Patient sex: M
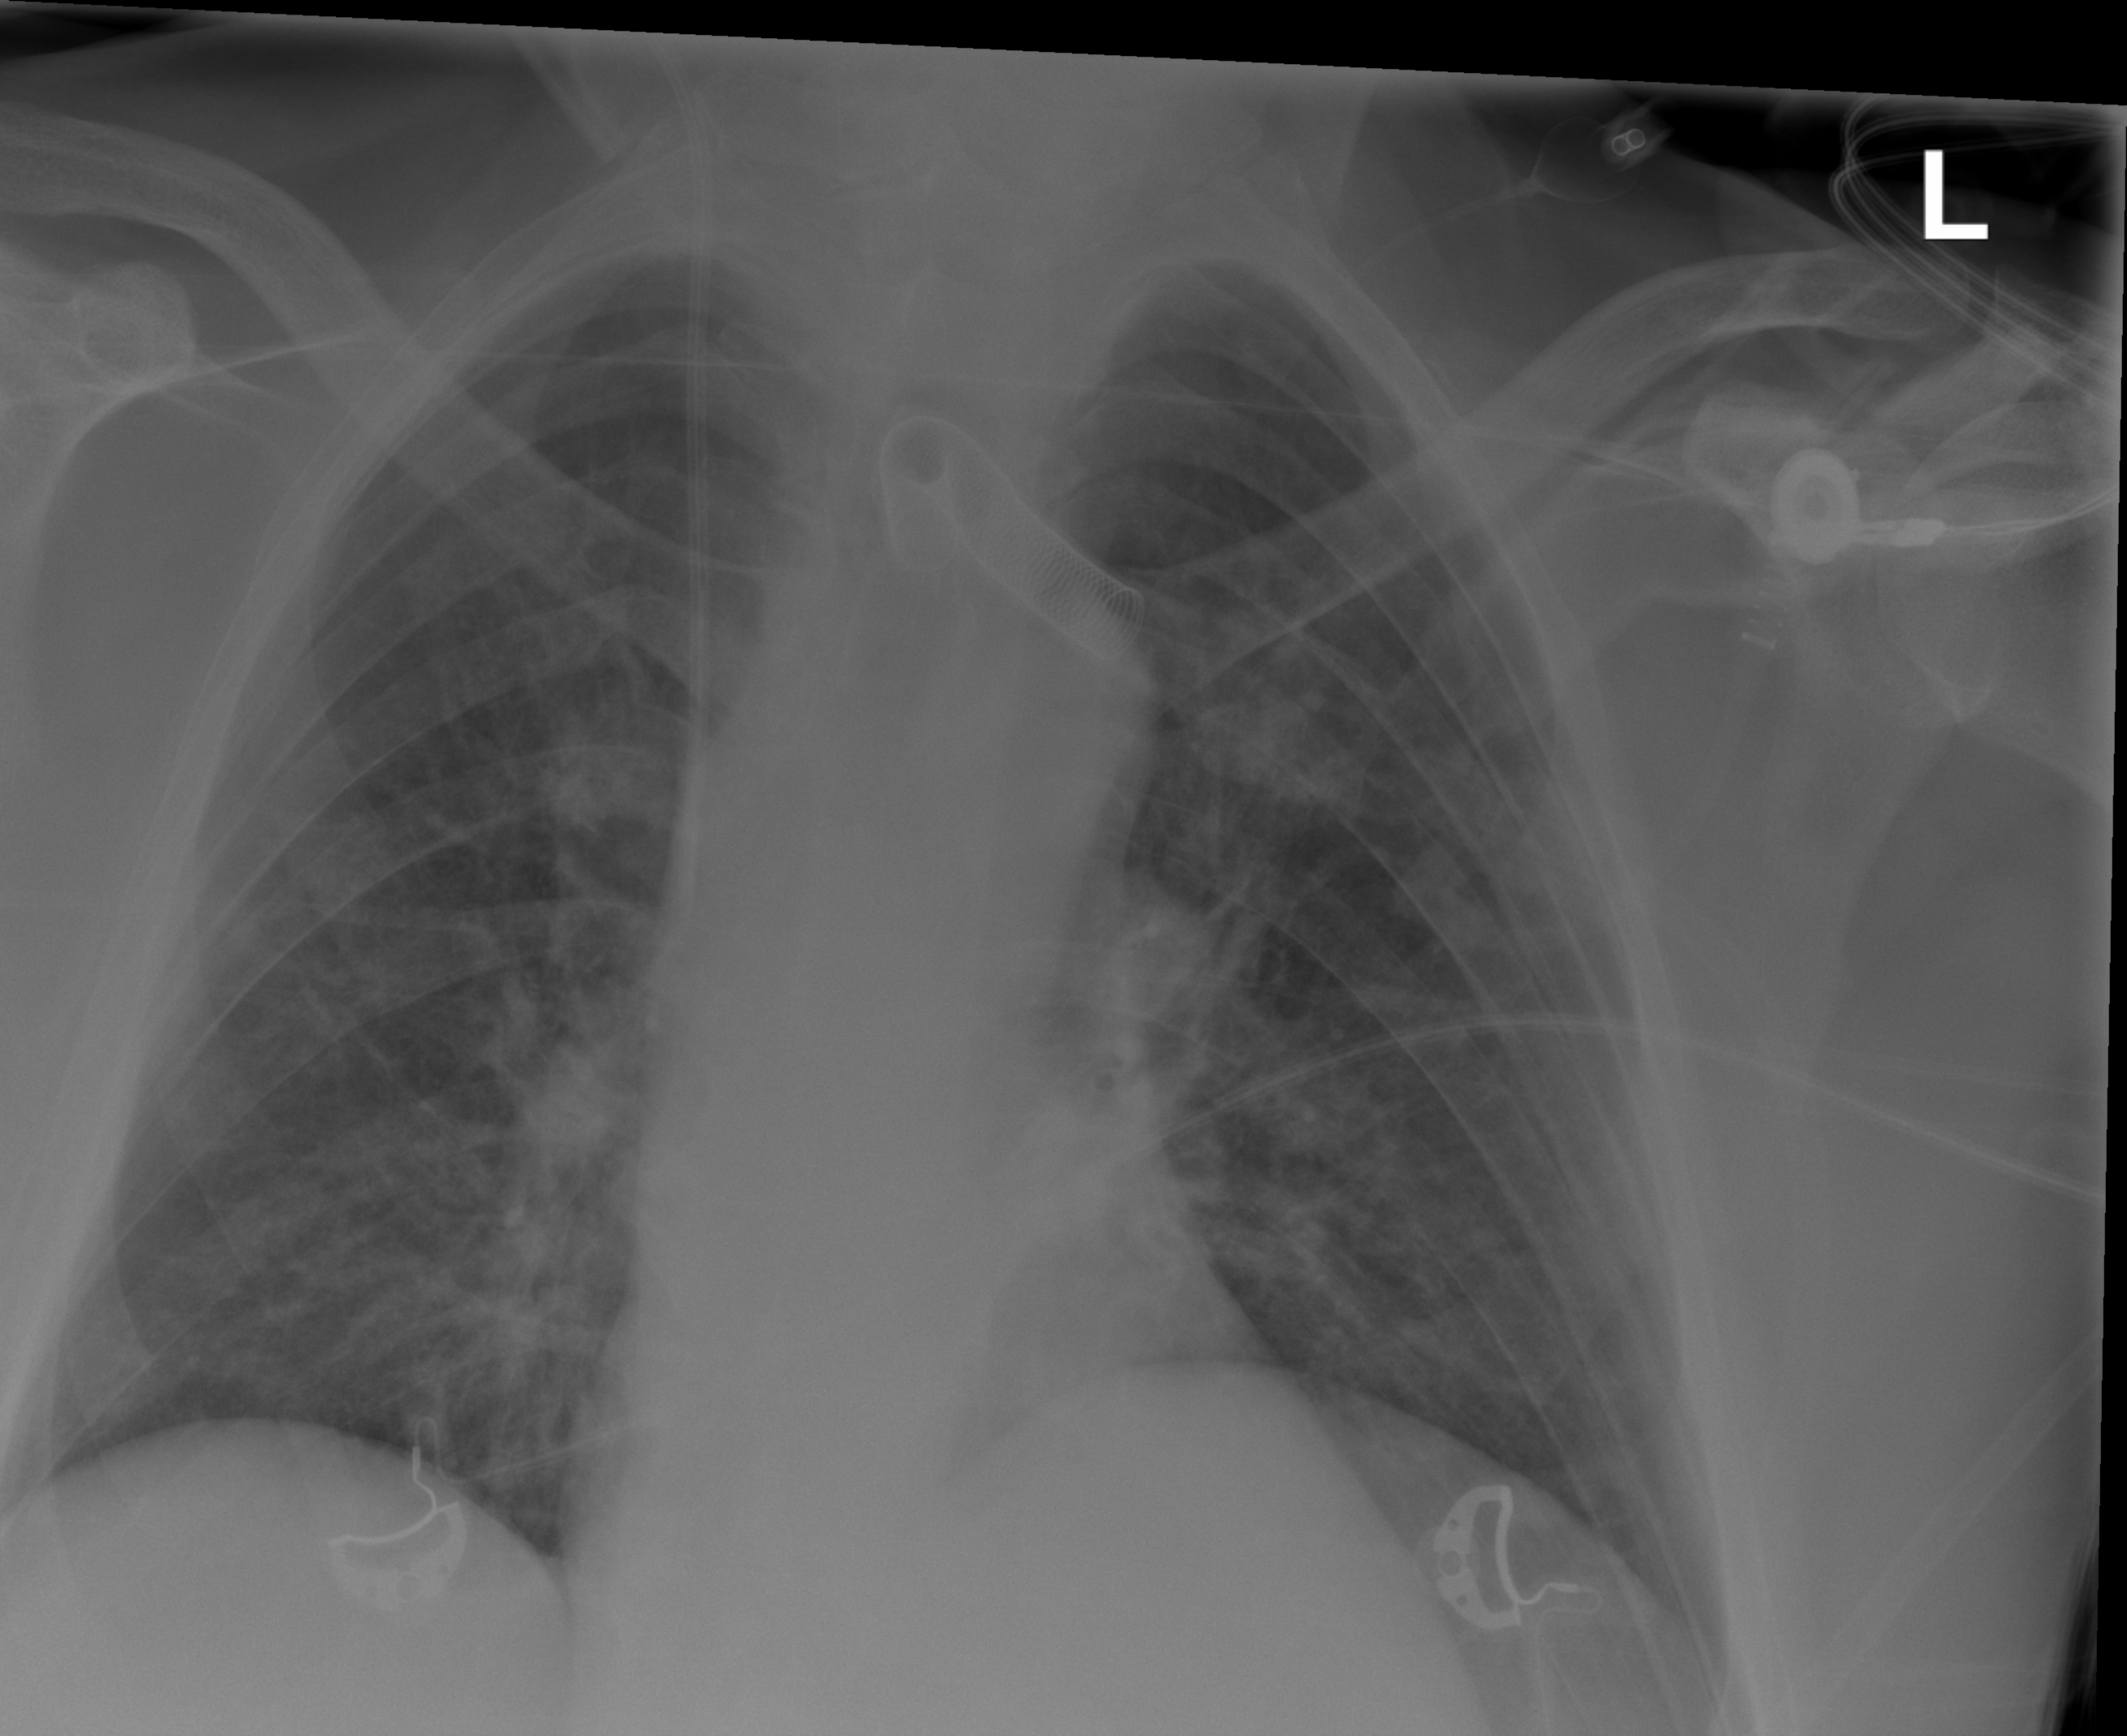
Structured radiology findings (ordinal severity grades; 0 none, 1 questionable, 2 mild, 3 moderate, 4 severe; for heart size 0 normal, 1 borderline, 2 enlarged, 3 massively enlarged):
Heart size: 0
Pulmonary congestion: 2
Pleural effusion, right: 0
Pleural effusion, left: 0
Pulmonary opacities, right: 3
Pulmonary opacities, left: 2
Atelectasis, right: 2
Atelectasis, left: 0